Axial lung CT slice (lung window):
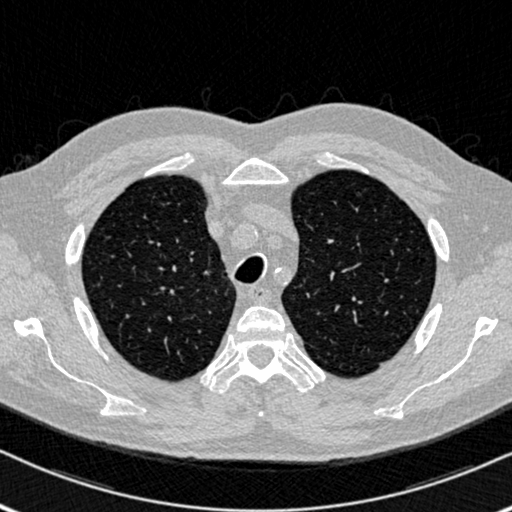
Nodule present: no